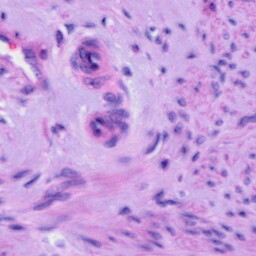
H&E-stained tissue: Cervix